Interaction volume radius: 10 \u00c5
Interaction volume height: 30 \u00c5
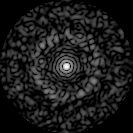
Disorder parameter: 0.8421